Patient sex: F
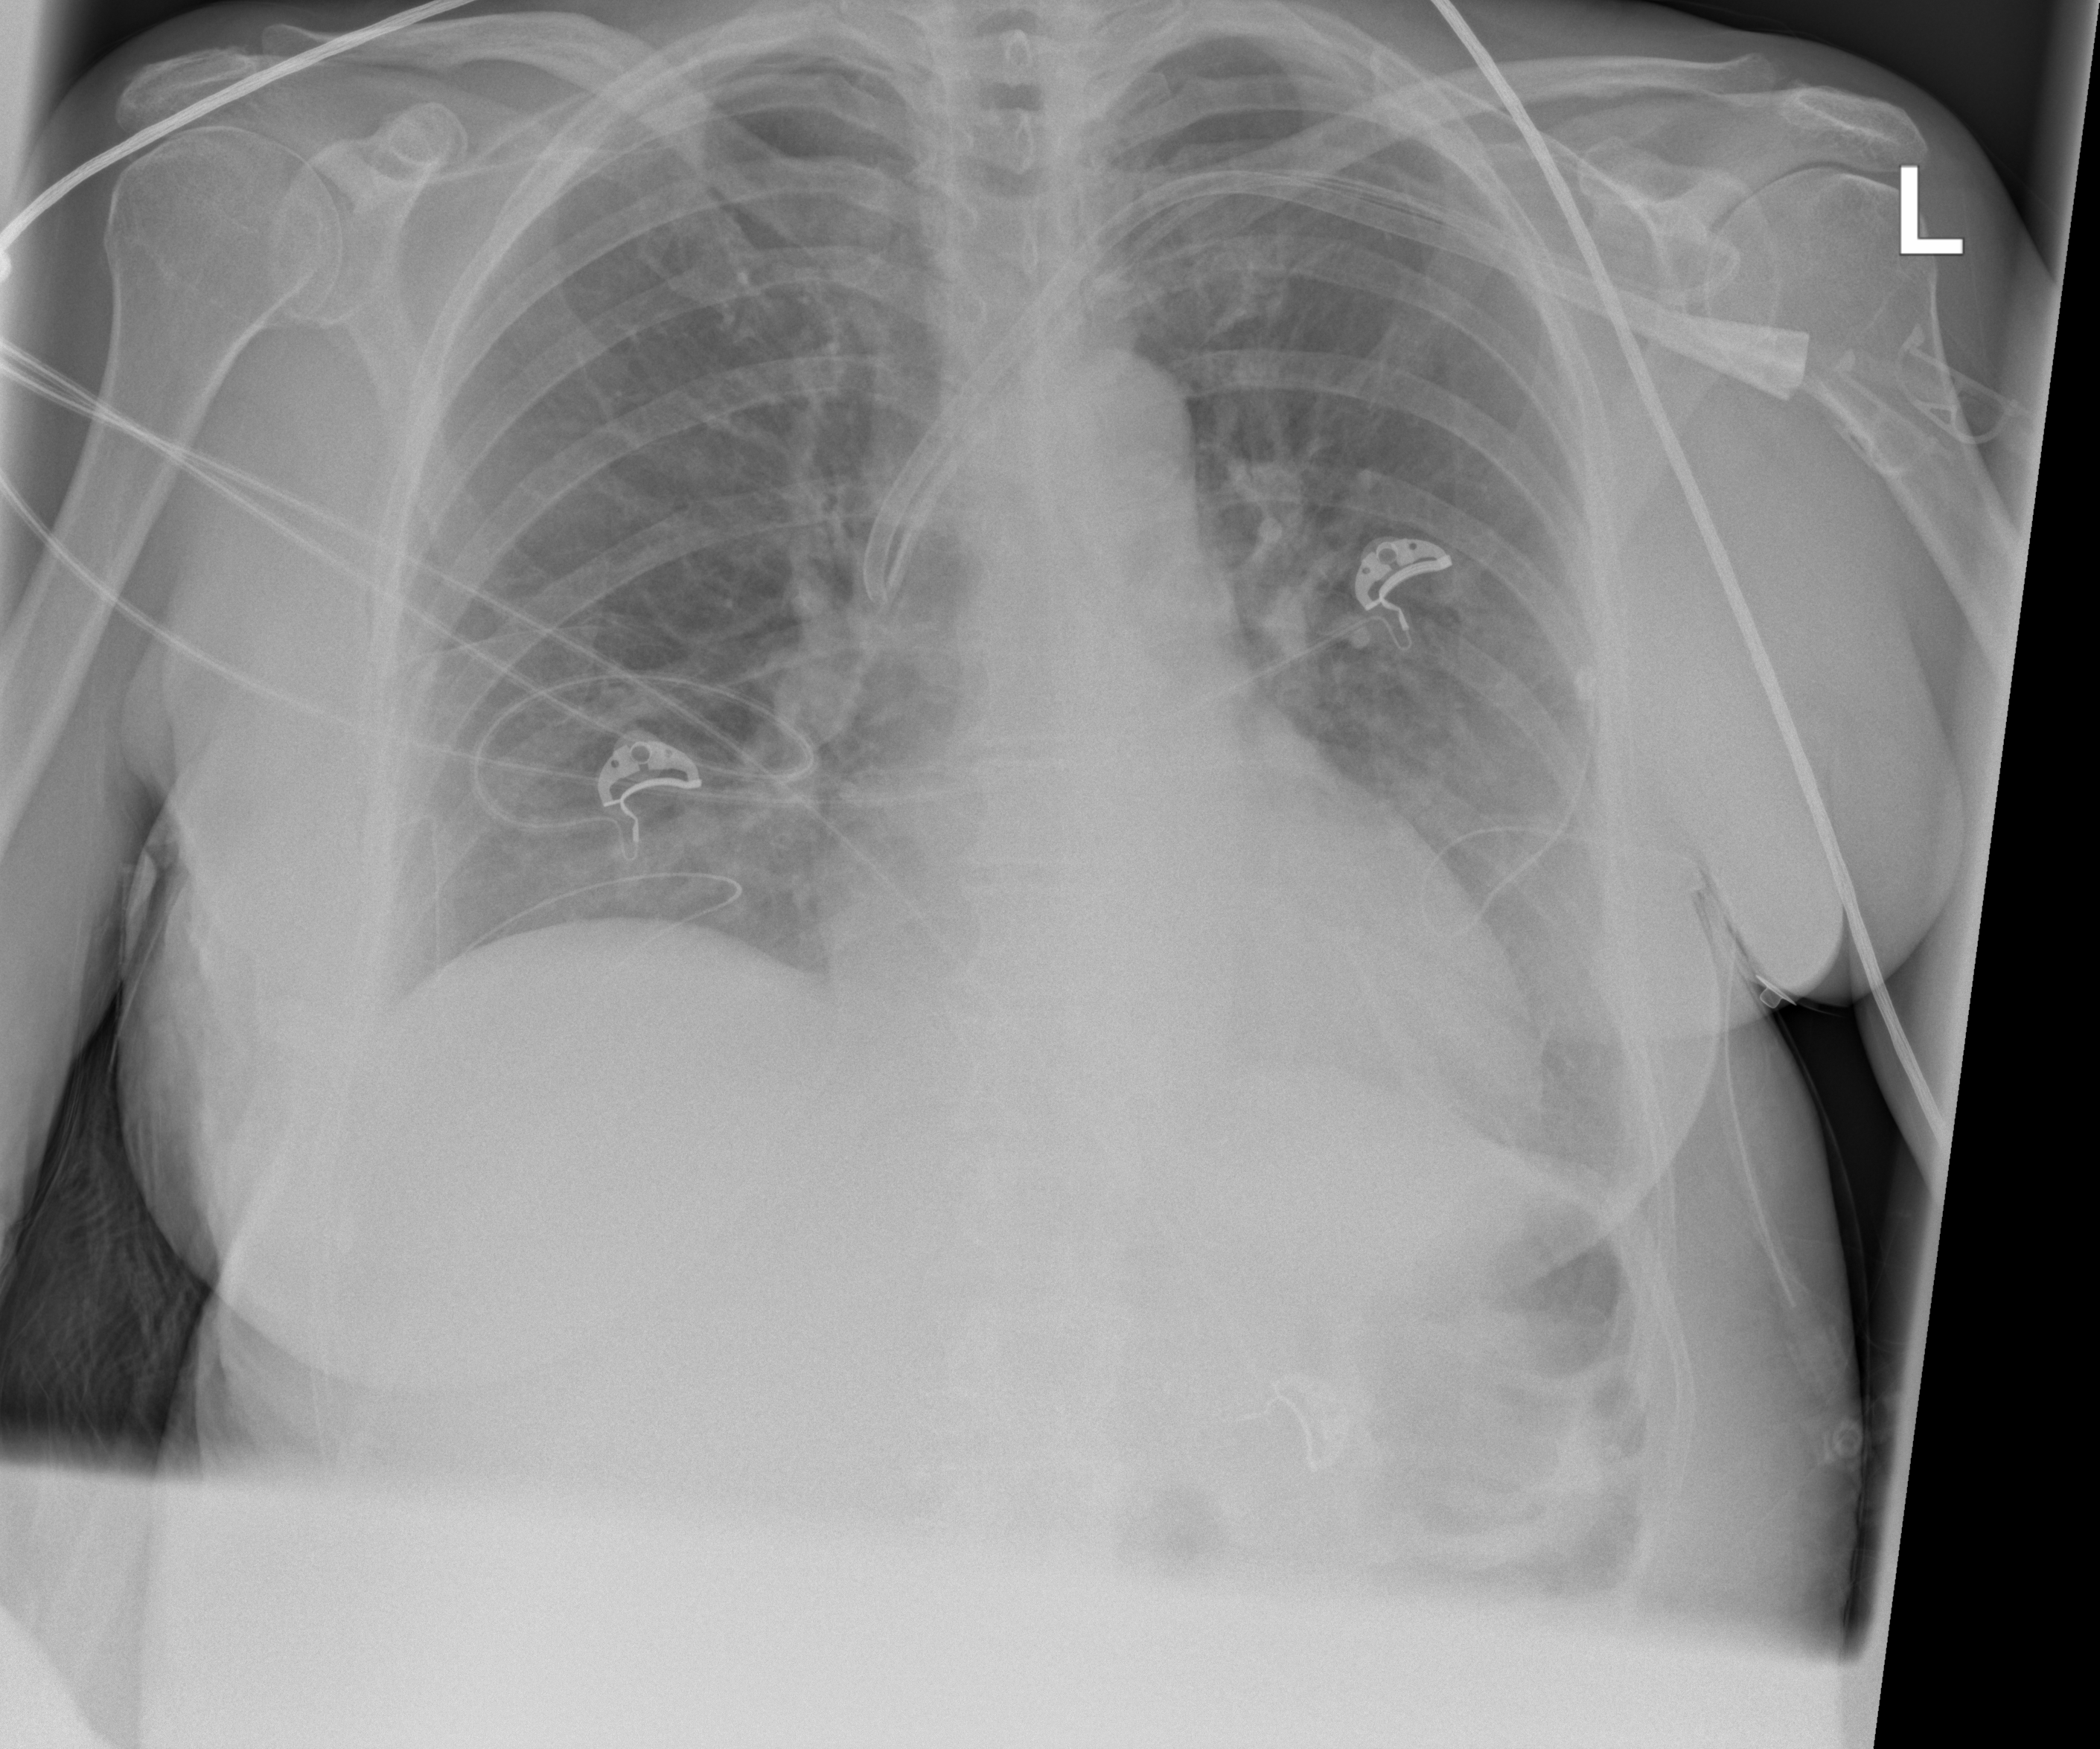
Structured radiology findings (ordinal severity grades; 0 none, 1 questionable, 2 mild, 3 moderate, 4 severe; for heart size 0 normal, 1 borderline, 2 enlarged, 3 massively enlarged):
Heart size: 0
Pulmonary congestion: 0
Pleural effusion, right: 2
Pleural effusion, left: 2
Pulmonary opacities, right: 0
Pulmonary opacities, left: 0
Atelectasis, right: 2
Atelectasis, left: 2